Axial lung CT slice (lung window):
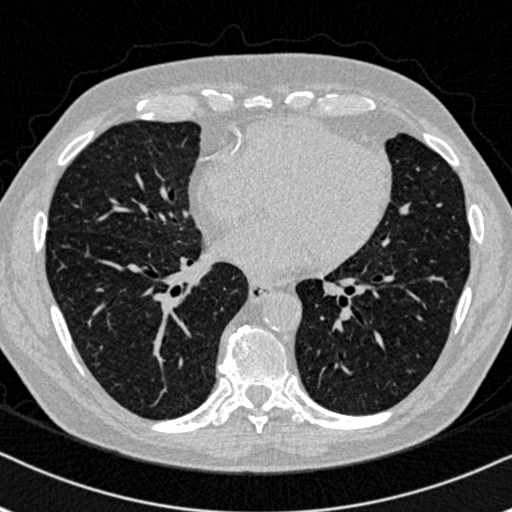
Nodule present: no